Interaction volume radius: 10 \u00c5
Interaction volume height: 15 \u00c5
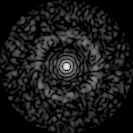
Disorder parameter: 0.8269